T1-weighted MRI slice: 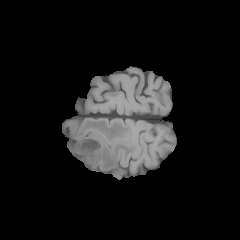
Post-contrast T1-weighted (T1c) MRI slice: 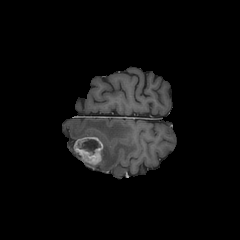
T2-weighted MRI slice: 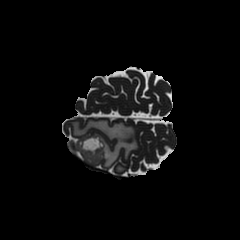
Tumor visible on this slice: yes